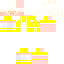
A female human skin with pale skin, wearing blonde long hair dressed in a yellow tshirt and red pants, featuring a closed mouth.